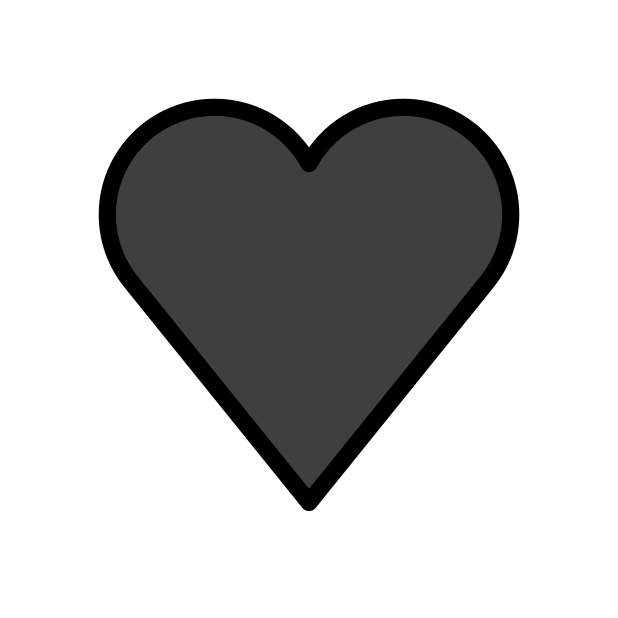
black heart